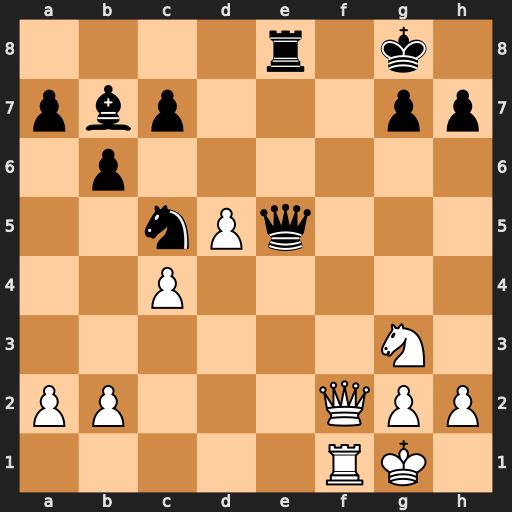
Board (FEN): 4r1k1/pbp3pp/1p6/2nPq3/2P5/6N1/PP3QPP/5RK1
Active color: w
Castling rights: -
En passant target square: -
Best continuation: Qf7+ Kh8 Qf8+ Rxf8 Rxf8#